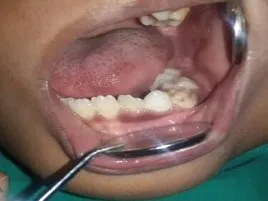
Intraoral examination shows obliteration of buccal sulcus and displacement of first and second deciduous molar and first permanent molar.
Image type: medical_photograph (oral_photograph)